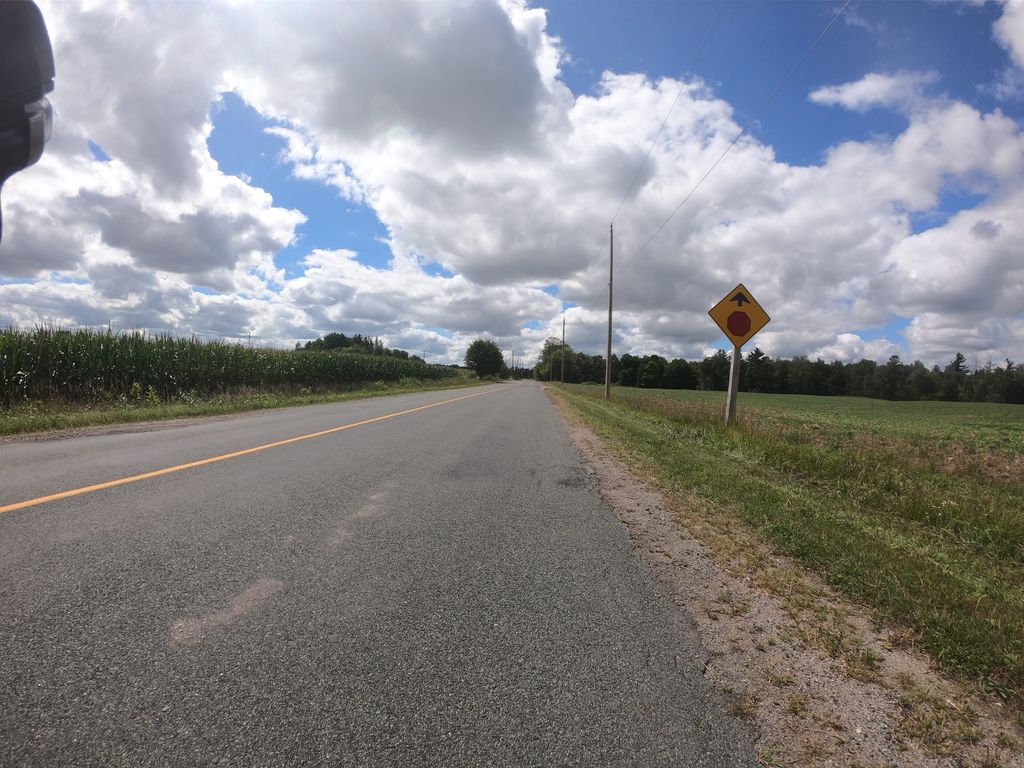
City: kitchener-waterloo